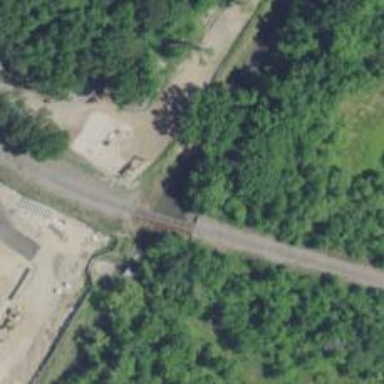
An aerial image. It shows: Steel railway spur bridge for freight trains.